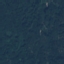
Land use / land cover: Forest